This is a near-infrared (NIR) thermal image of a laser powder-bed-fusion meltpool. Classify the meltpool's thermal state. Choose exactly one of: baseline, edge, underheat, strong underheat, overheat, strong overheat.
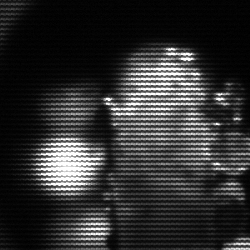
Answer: strong underheat